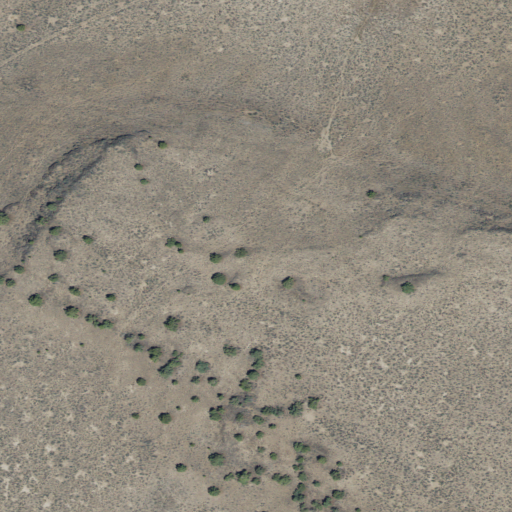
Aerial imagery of plain(s) in Oregon named High Desert containing only shrub